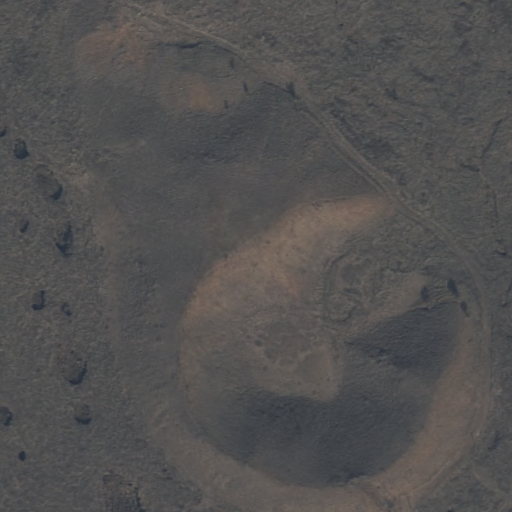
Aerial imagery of mountain in Hawaii named Puu Mau containing only unknown